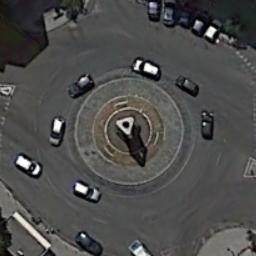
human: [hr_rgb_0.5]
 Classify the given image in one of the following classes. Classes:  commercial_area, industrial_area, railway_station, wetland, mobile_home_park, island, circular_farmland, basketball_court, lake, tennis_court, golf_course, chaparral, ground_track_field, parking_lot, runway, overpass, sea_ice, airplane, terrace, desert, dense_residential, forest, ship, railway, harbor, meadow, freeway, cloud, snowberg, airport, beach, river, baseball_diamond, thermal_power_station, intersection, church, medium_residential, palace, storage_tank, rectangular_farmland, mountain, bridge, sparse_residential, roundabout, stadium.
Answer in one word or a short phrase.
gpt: roundabout